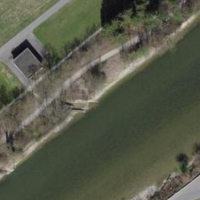
EUNIS habitat code: 15
Species observed at this site:
Clematis vitalba